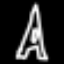
Label: The Eiffel Tower